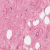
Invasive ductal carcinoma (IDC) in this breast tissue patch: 0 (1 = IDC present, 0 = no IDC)